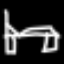
Label: bed